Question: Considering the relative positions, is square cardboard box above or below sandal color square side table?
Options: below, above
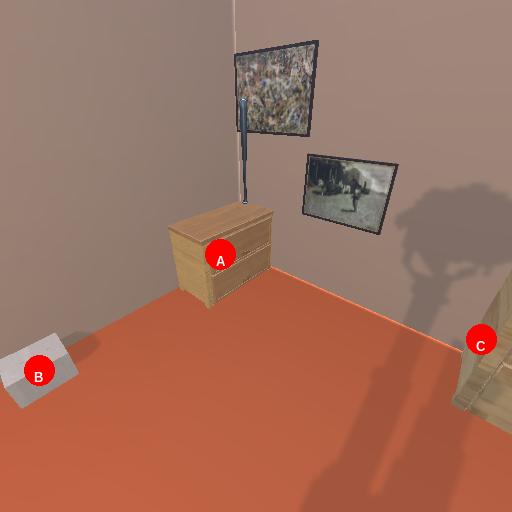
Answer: below